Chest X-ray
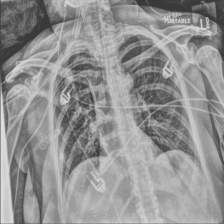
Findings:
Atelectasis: positive
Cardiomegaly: negative
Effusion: negative
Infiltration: negative
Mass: negative
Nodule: negative
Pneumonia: negative
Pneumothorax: negative
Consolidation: negative
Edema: negative
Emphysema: negative
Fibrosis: negative
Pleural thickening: negative
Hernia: negative